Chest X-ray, PA view. Patient: 48 years old, sex F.
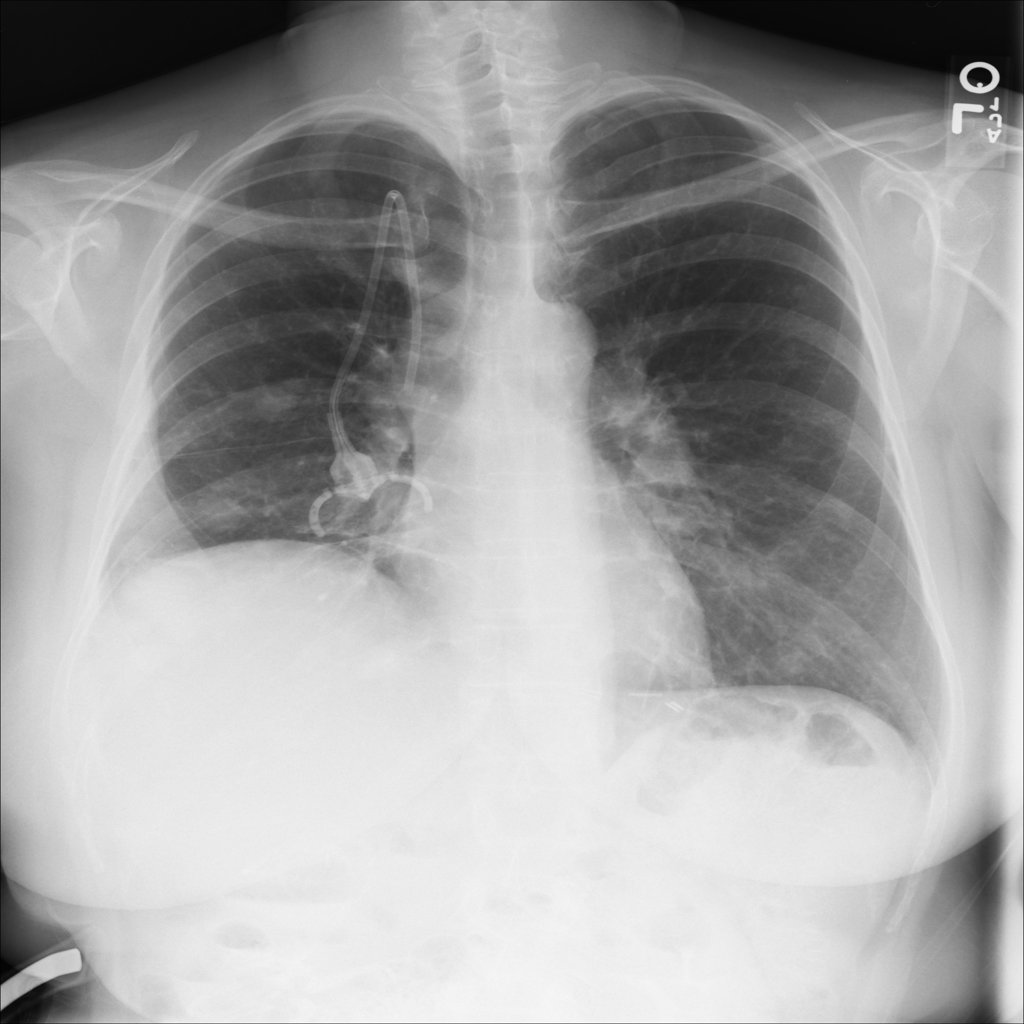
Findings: No Finding